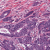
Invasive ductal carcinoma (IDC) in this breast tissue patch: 1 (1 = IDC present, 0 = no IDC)